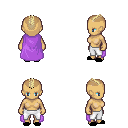
a pixel art fantasy rpg character, female body template, human, tanned skin, lavender cape, white pants, white blonde short mohawk hairstyle, black slippers, four views (front, back, left, right), 2x2 character sprite sheet, small pixel art, hard edges, no anti-aliasing